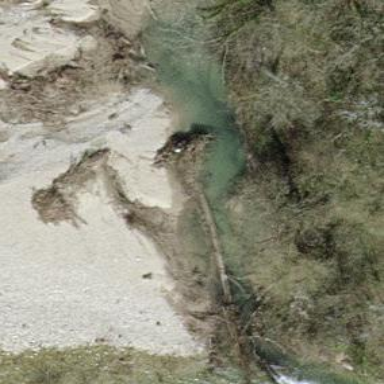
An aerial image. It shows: Sandy area in nature.